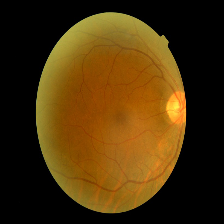
Diabetic retinopathy grade: Mild